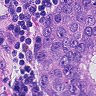
Metastatic tissue present: yes